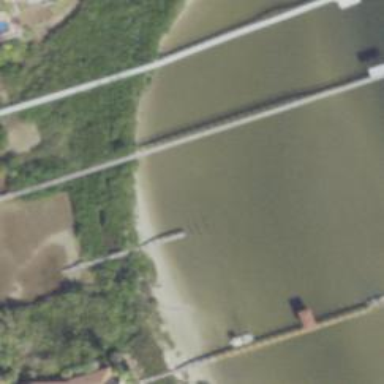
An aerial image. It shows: Man-made pier.